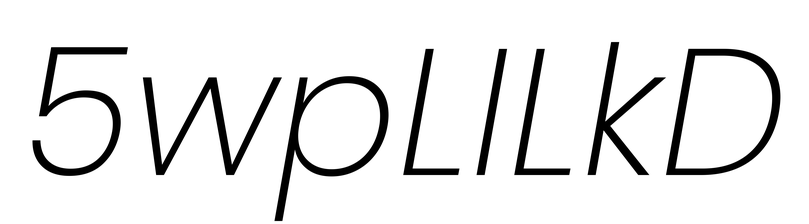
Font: Poppins-ExtraLightItalic